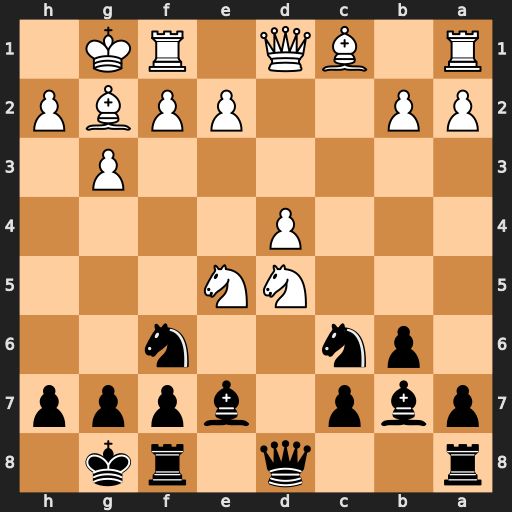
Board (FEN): r2q1rk1/pbp1bppp/1pn2n2/3NN3/3P4/6P1/PP2PPBP/R1BQ1RK1
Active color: b
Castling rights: -
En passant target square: -
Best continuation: Nxd5 Nxc6 Bxc6